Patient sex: M
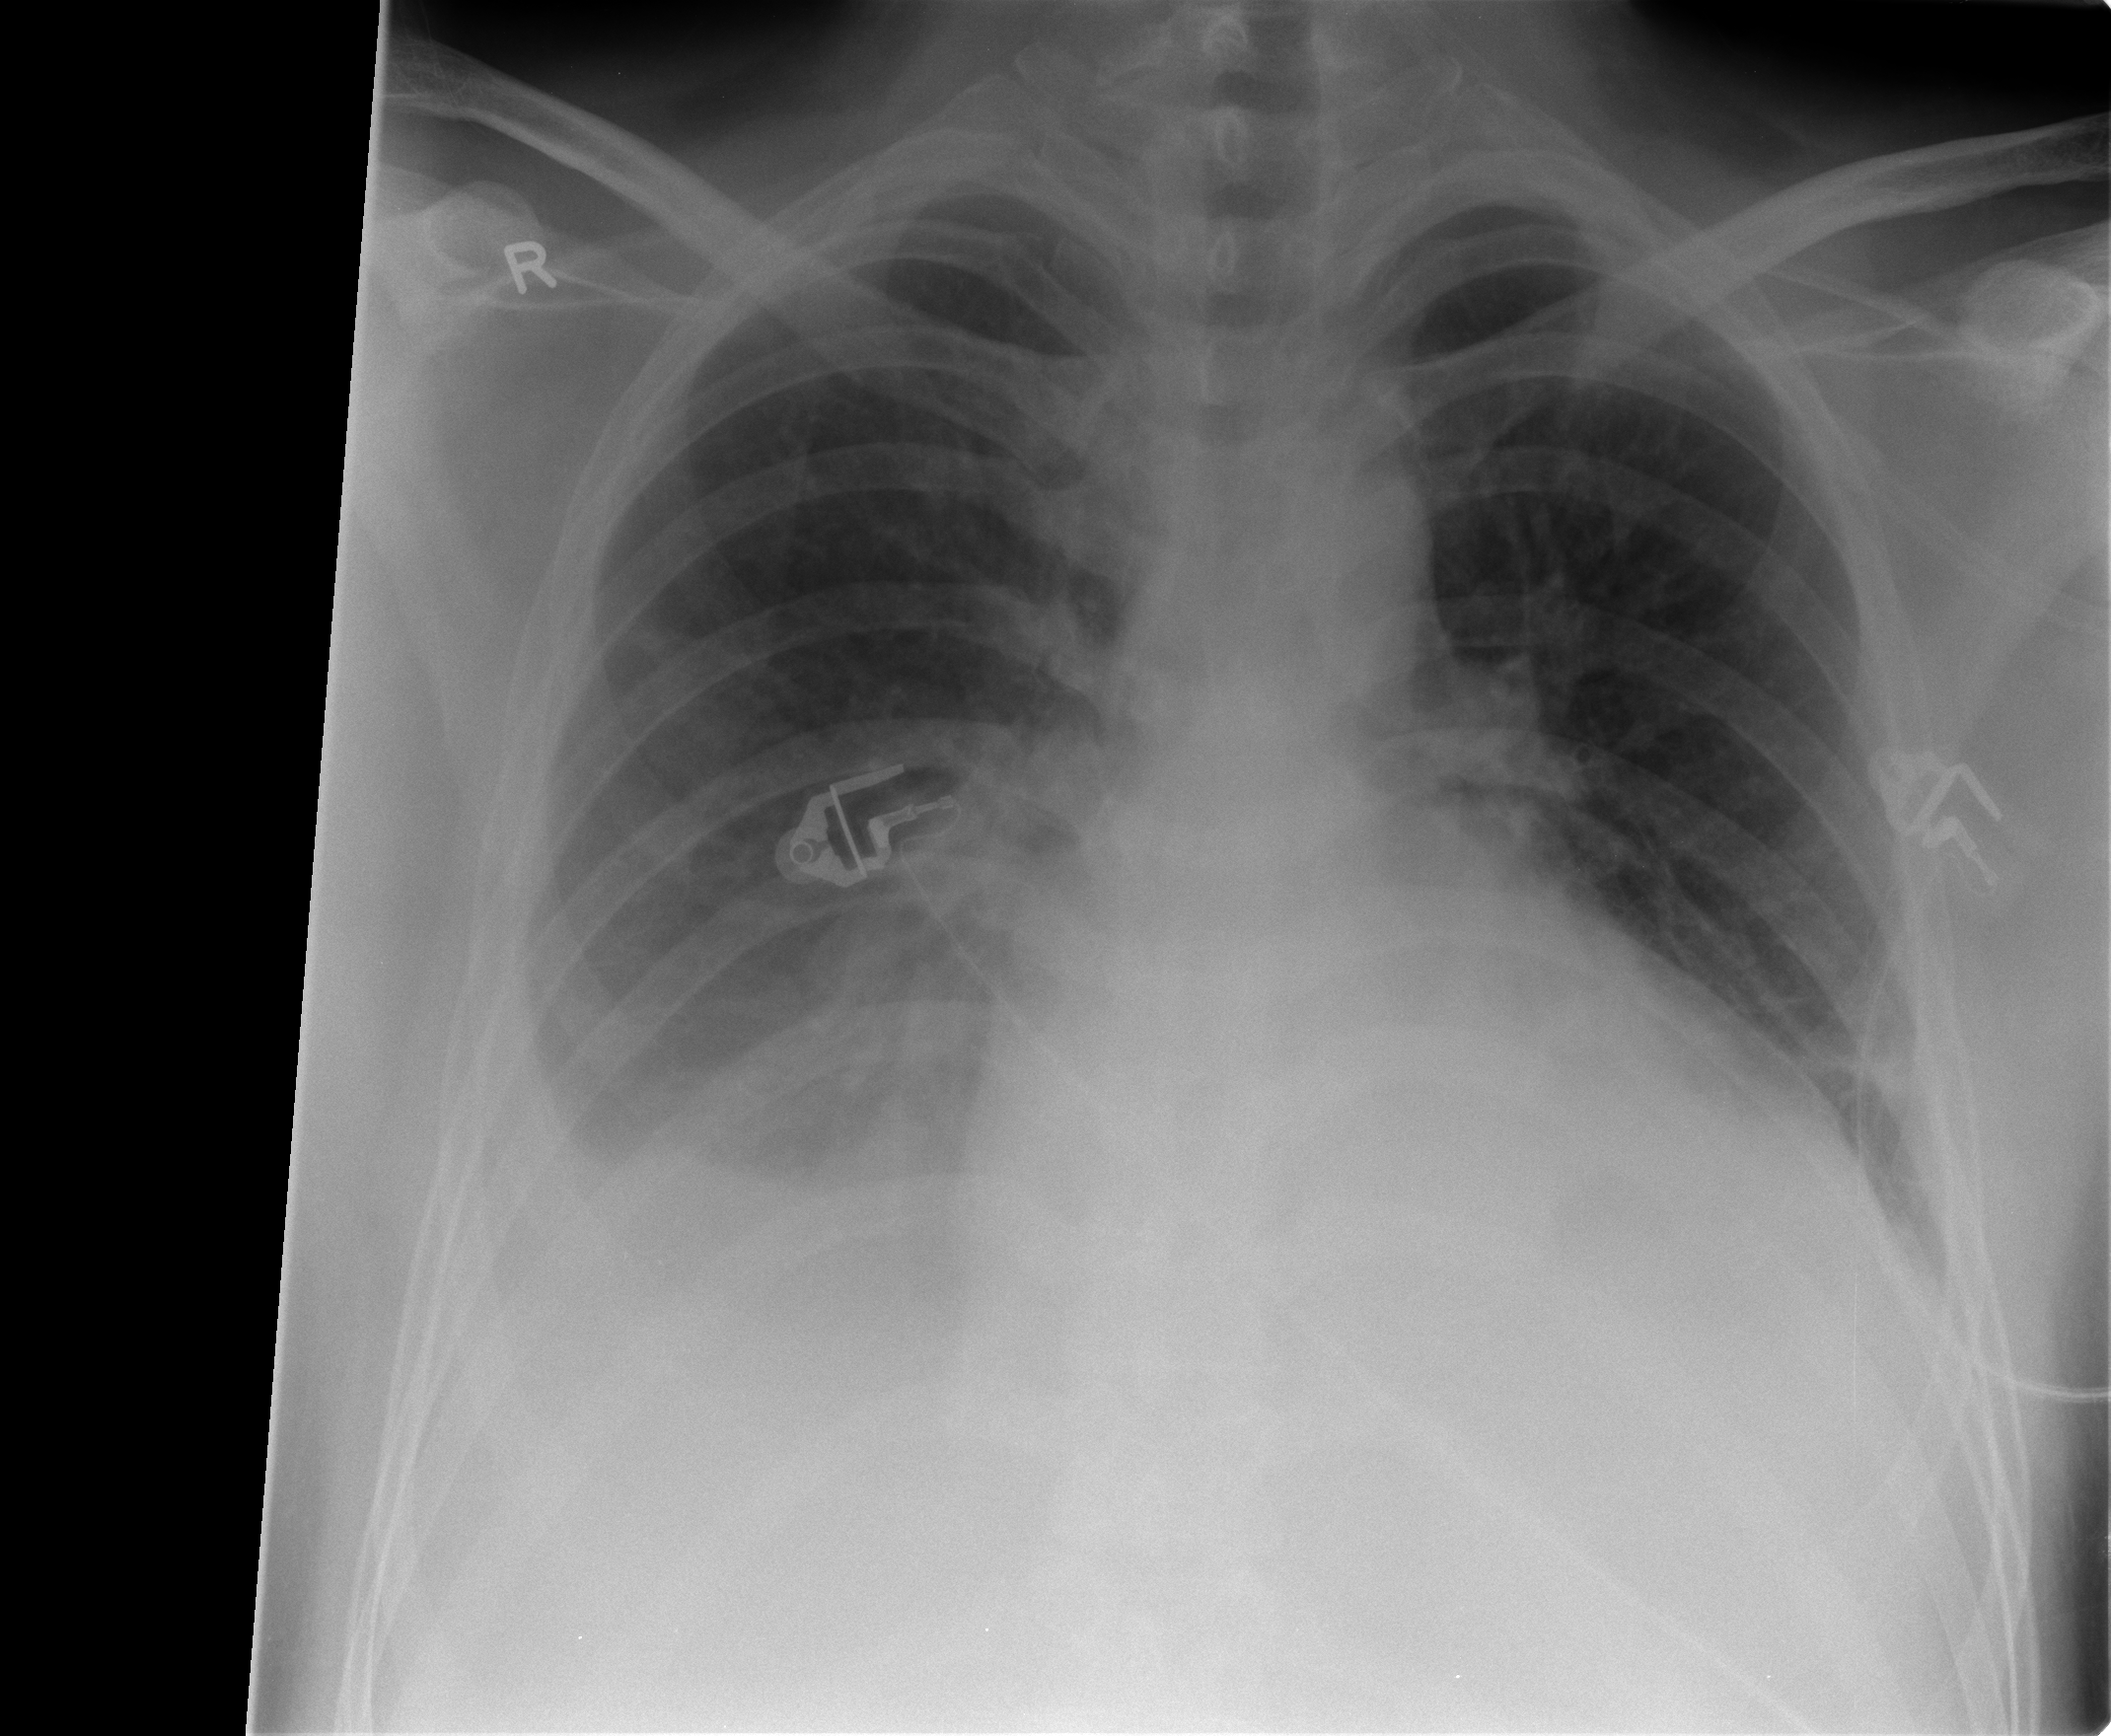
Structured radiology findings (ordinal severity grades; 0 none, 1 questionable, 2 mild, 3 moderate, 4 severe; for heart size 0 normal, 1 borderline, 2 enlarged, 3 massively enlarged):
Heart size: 3
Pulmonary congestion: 2
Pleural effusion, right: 3
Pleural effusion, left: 2
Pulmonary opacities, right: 0
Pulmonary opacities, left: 0
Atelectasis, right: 2
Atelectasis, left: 2